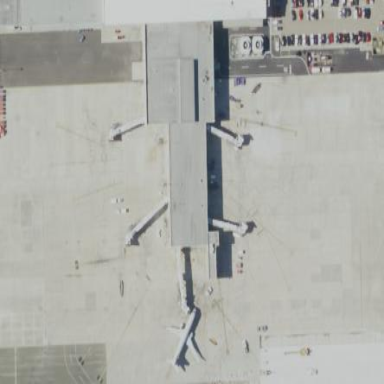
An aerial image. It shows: Terminal building at the airport.